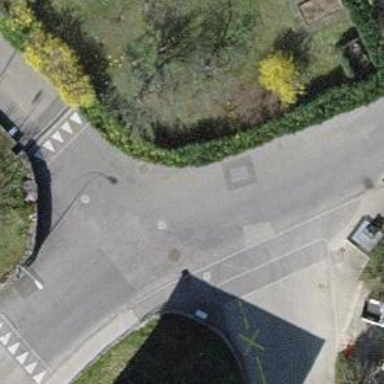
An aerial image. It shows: Traffic calming table.